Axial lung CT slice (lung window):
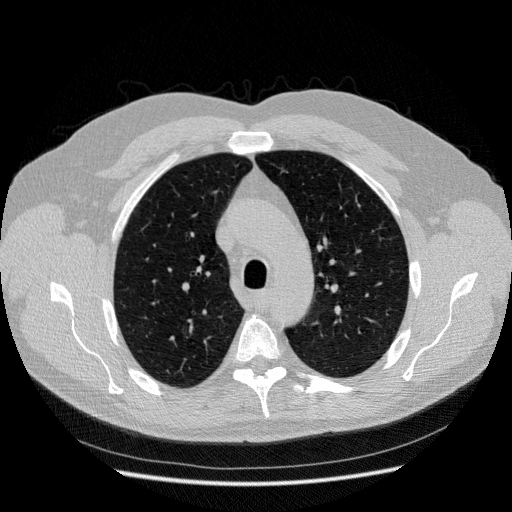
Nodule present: no